Current action and preconditions to check: trajectory_clear

Your task: For each precondition in the list above, predict whether it will hold at this action.

Consider the current scene as observed from the mobile robot's camera, and analyze the predicted future states of all dynamic agents (e.g., people, animals, vehicles, or any moving entities) within the NEXT SECOND.

IMPORTANT: Only answer "very likely" if you are absolutely certain—based on strong, clear evidence—that a dynamic agent will violate the precondition in the predicted future state. Do NOT answer "very likely" for unlikely, ambiguous, or low-probability risks.

Ask yourself for each precondition: Is there a high probability, with clear and convincing evidence, that the predicted future states of any dynamic agent will interfere with the predicted future state of the currently executing action within the NEXT SECOND, causing that precondition to fail?

Assess the risk level based on these predictions. Use "likely" or "very likely" if motions create a clear risk of interference.

Use "neutral" or "improbable" if agents are nearby but their predicted paths are clearly diverging or non-conflicting.

Failure Risk Categories: "very improbable", "improbable", "neutral", "likely", "very likely"

Answer Format: Output ONLY the probability_of_failure value from these categories: "very improbable", "improbable", "neutral", "likely", "very likely"

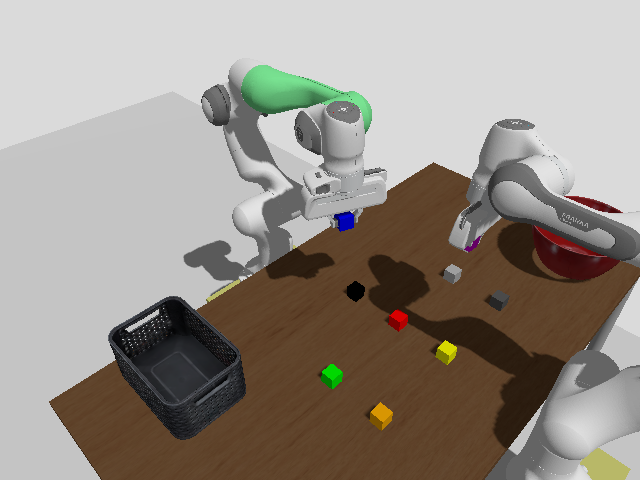

Answer: very improbable